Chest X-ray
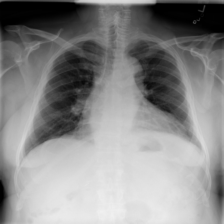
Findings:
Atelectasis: negative
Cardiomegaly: negative
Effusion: negative
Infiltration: negative
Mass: negative
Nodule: negative
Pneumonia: negative
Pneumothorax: negative
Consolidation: negative
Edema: negative
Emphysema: negative
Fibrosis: negative
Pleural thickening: negative
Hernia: negative